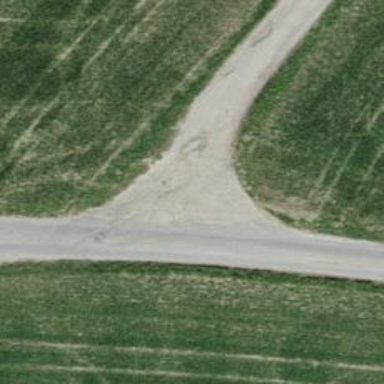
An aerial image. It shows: Well-maintained track road with grade 1 tracktype.